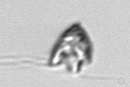
Label: Pyramimonas_longicauda